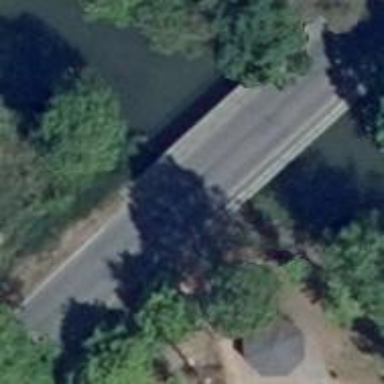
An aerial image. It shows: Secondary road bridge with asphalt surface. There is sidewalk on the left side.